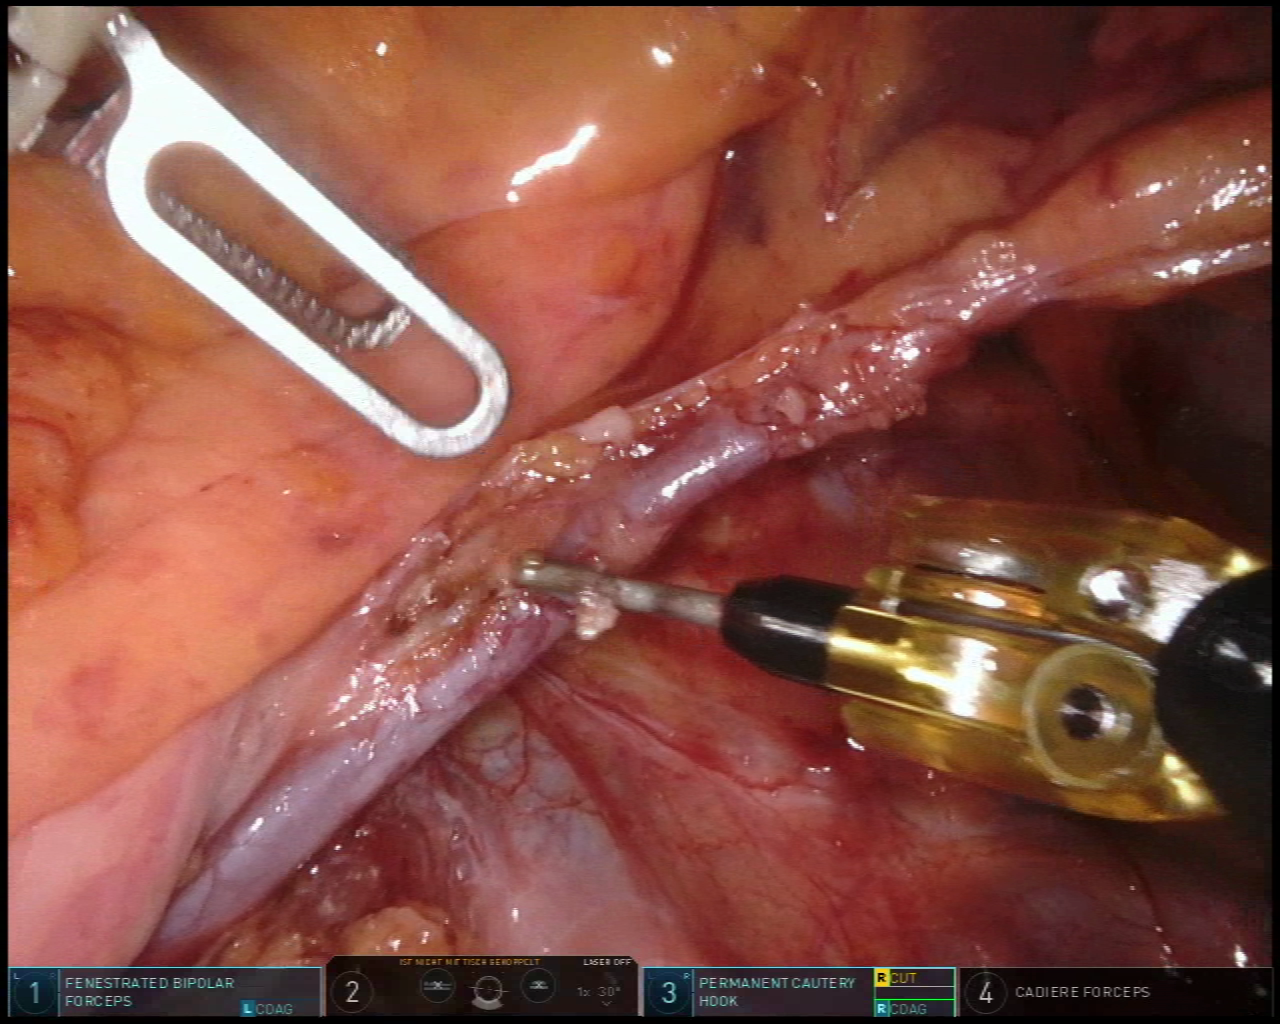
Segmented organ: intestinal_veins
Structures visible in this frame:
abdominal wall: no
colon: no
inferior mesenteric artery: no
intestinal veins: yes
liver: no
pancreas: no
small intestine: no
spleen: no
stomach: no
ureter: no
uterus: no
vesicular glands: no